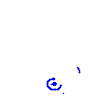
Particle: proton